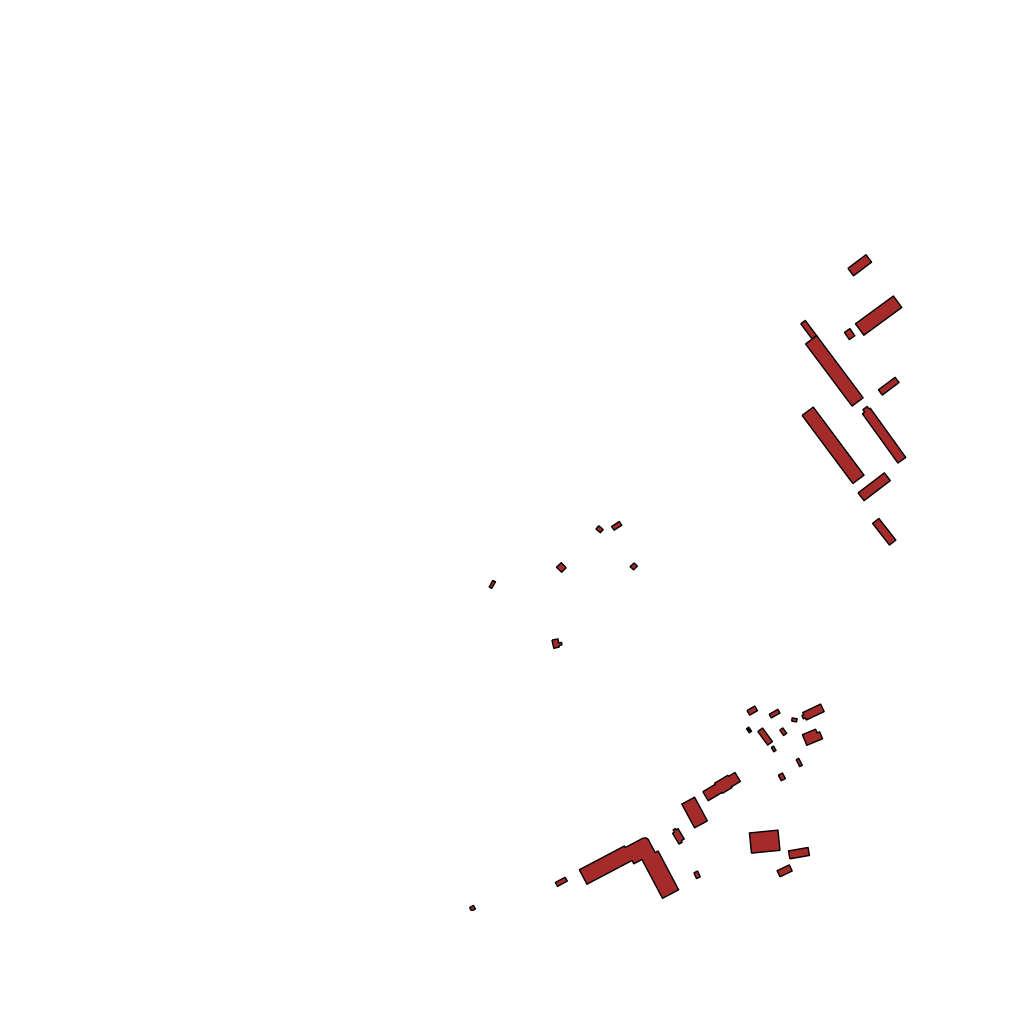
Tags: overhead vector_map, agriculture, industrial, recreation, residential, special, high_rise, individual_rise, density_1, Building, Facility, 1.0 km²